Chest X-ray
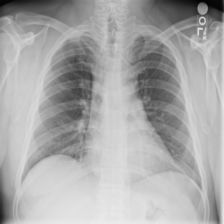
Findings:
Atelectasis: negative
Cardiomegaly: negative
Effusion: negative
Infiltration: negative
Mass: negative
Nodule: negative
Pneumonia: negative
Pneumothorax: negative
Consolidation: negative
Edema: negative
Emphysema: negative
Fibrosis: negative
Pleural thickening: negative
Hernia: negative